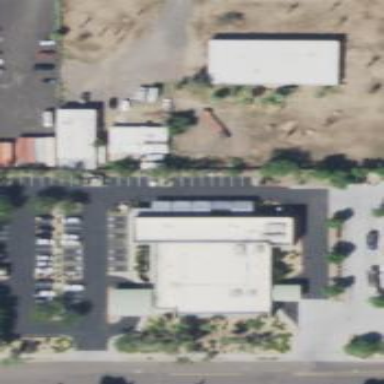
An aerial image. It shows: Healthcare clinic is depicted in the image.